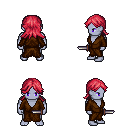
a pixel art fantasy rpg character, male body template, dark elf, purple skin, brown robe, magenta pants, ruby red loose hair, dagger, four views (front, back, left, right), 2x2 character sprite sheet, small pixel art, hard edges, no anti-aliasing